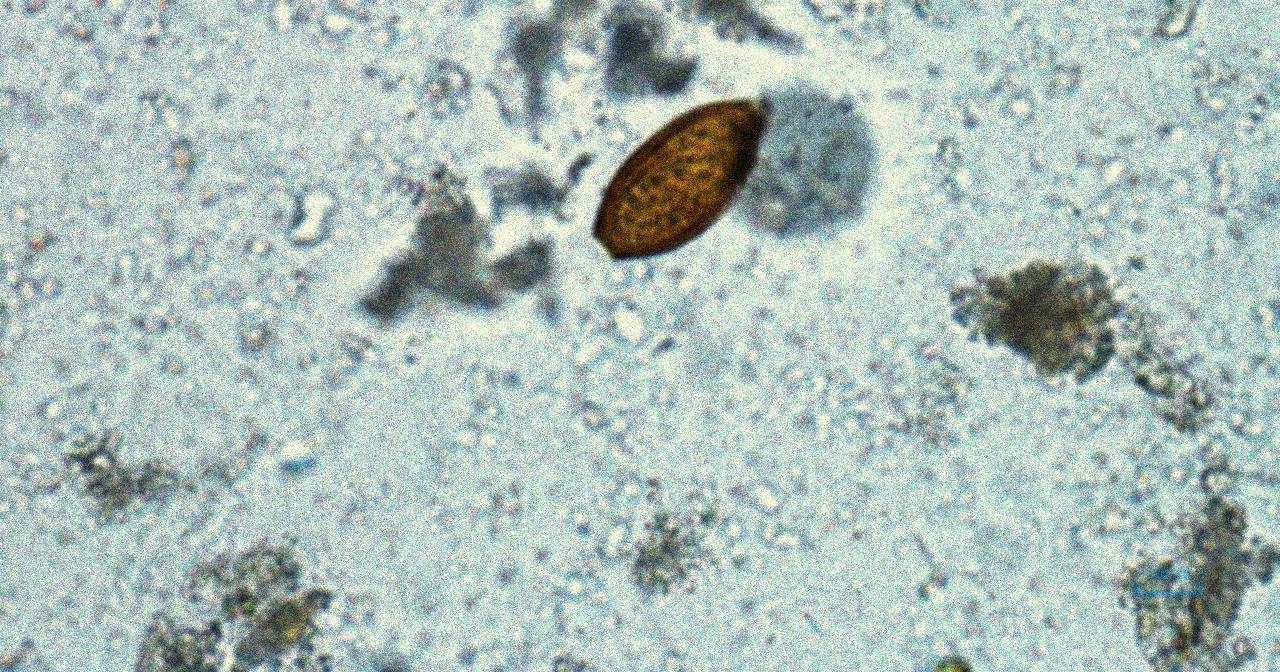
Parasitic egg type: Trichuris trichiura